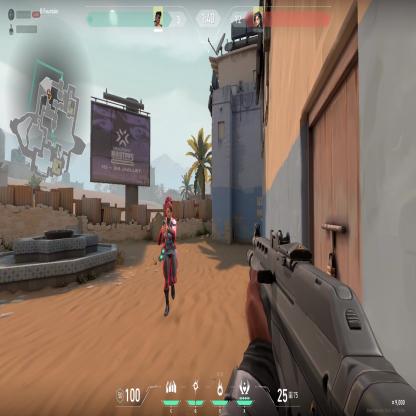
Label: enemy